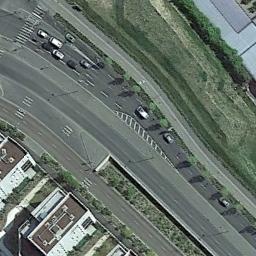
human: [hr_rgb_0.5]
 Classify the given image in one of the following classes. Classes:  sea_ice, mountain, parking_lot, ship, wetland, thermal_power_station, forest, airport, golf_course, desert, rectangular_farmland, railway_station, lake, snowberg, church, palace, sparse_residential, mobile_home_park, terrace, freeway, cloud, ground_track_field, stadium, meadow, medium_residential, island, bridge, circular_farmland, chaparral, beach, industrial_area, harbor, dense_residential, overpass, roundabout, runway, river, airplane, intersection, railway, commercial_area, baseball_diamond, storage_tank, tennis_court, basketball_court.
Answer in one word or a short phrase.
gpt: freeway